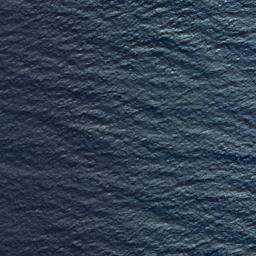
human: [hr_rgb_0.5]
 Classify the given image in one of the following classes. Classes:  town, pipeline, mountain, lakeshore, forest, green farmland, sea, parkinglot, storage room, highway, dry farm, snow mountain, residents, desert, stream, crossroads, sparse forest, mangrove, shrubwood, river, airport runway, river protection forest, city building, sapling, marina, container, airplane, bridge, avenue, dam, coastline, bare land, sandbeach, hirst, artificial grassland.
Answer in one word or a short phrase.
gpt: sea